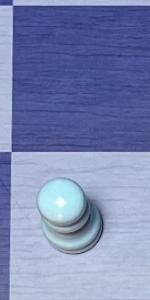
Label: Pawn_White